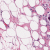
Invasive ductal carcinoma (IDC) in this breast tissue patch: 1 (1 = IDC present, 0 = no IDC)